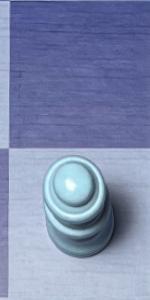
Label: Queen_White